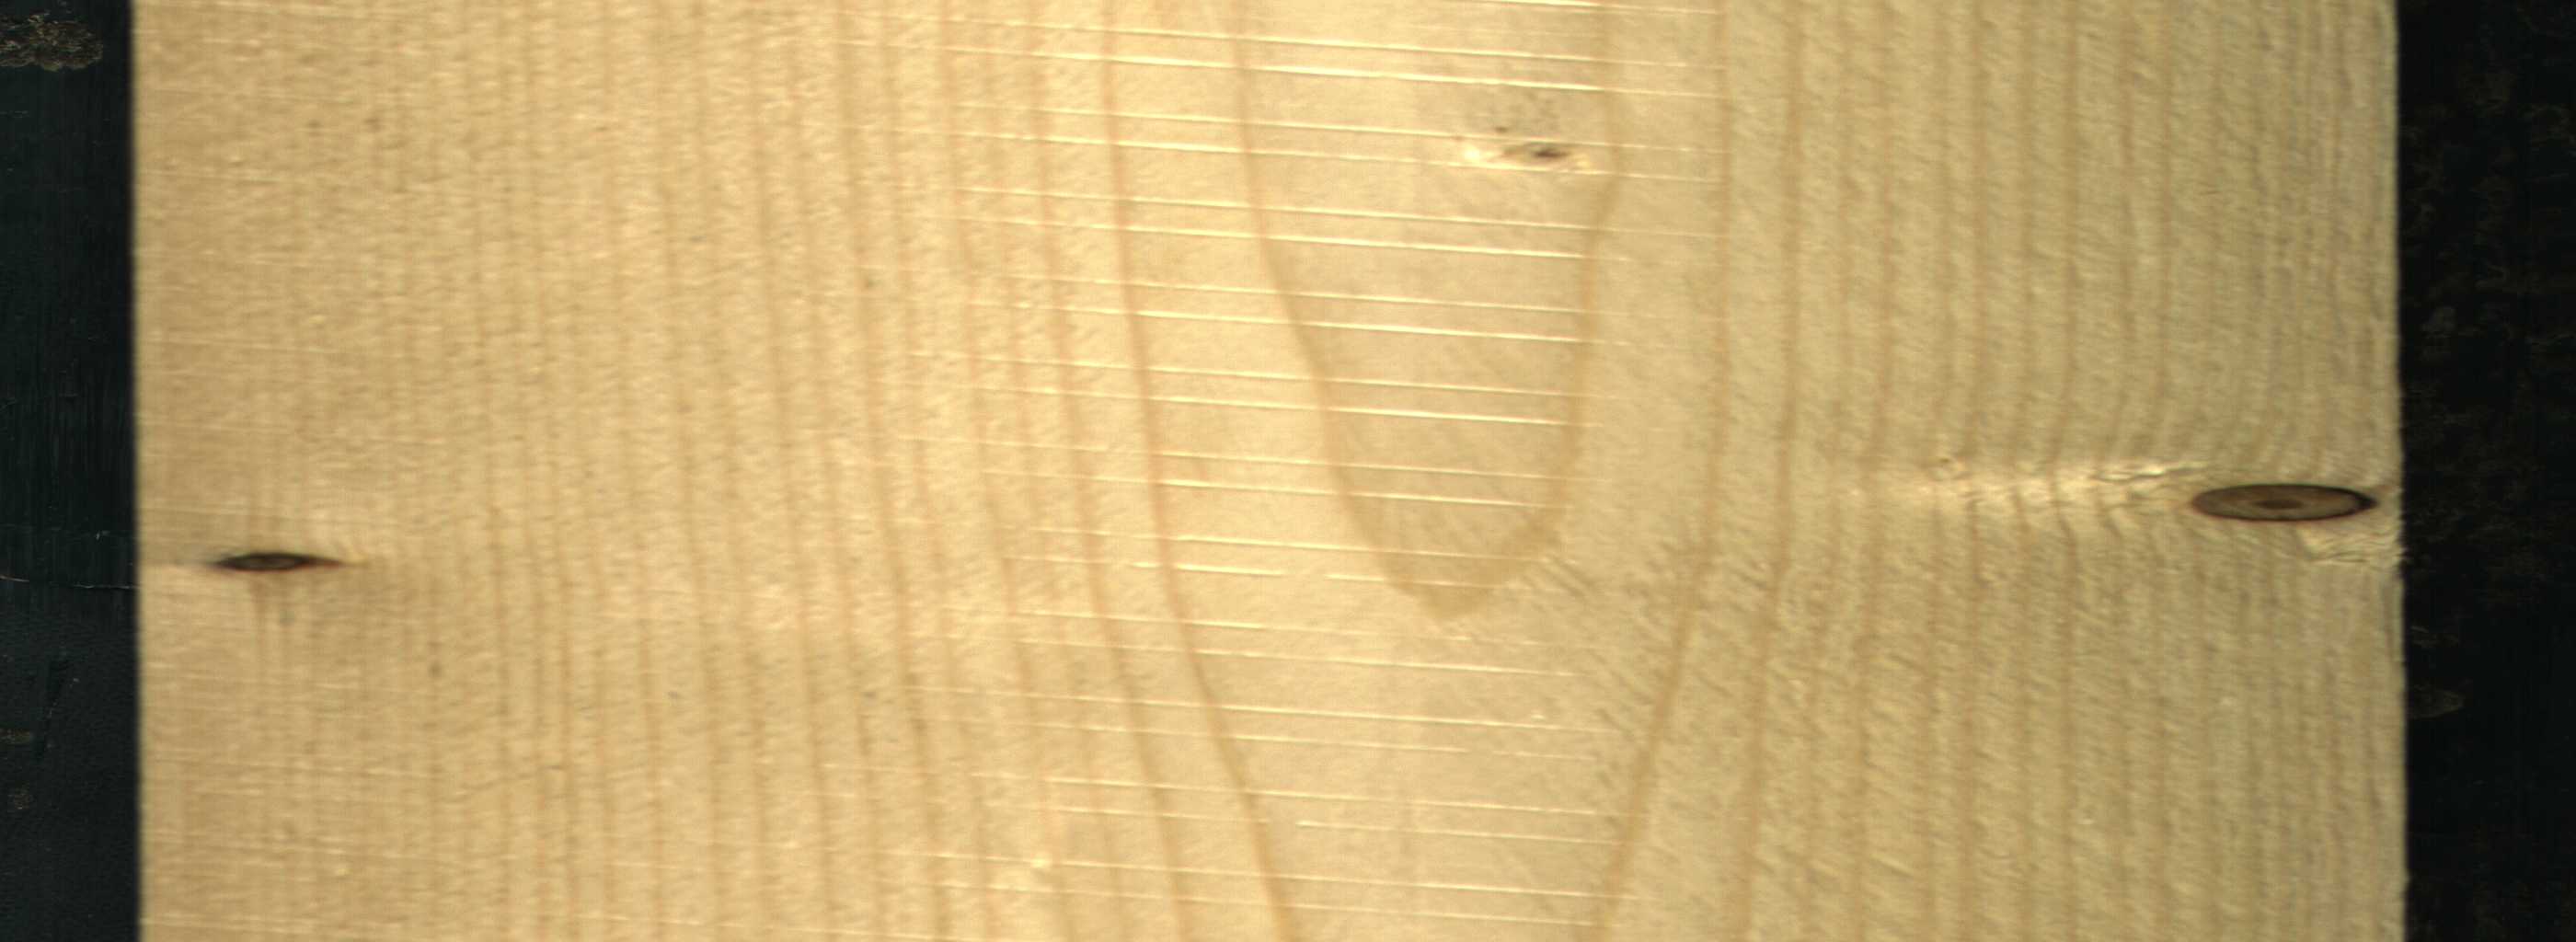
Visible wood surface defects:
Dead_Knot
Dead_Knot
Live_Knot